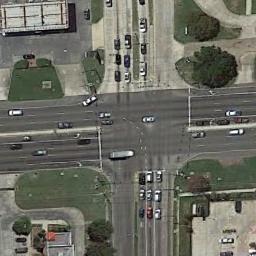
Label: intersection